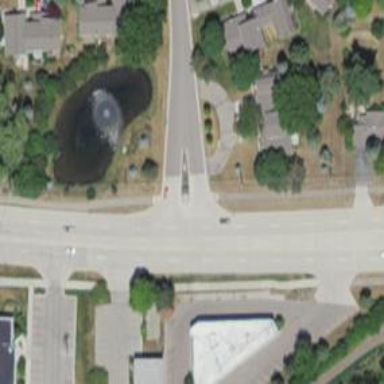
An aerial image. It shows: Crossing road.